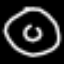
Label: donut